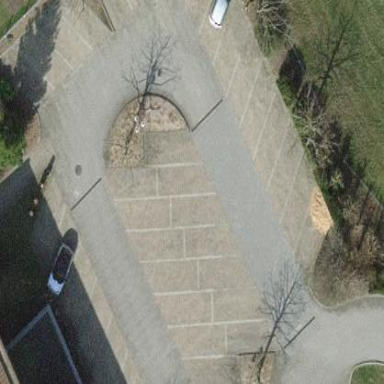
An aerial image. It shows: Parking area with surface.